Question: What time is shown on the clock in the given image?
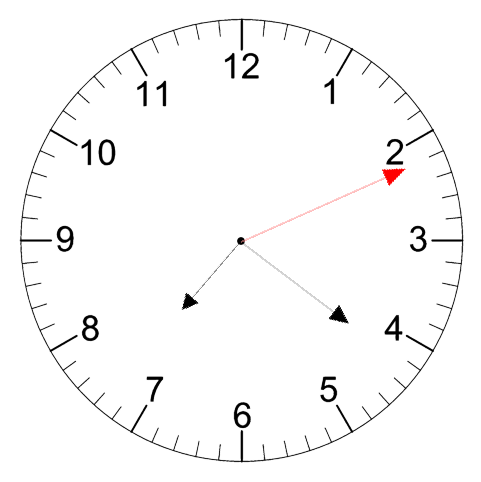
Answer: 07:21:11